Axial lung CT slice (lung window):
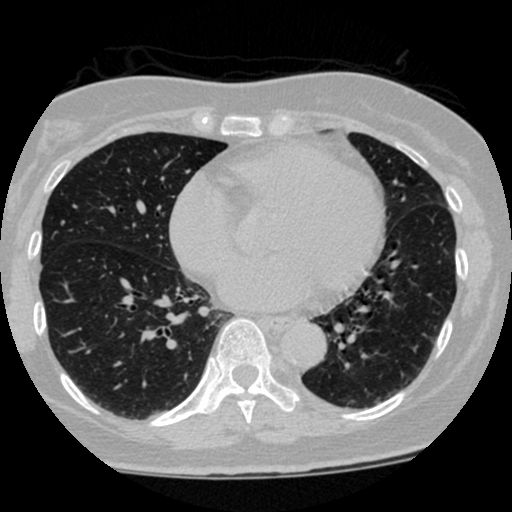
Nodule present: no